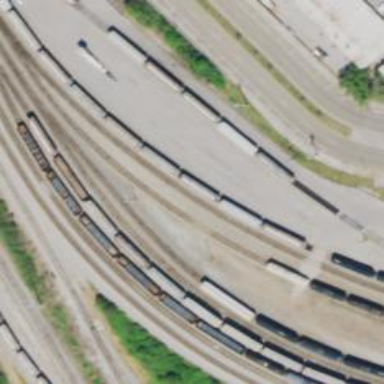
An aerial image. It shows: Railway yard in service.